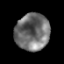
Tissue: prostate
Cell type: T cells
Senescence score: 0.3354
Nuclear area (px): 1233
Mean DAPI intensity: 111.83